Question: I have a batch file that allows the user to enter a file. It enters and stores the file path correctly. But when I go to enter the file and do anything with it, (in my case just set line1 as the first line and print it), It can't find the filename because it has a space in there.
Here is the code.
'''
@ECHO OFF
SET /p "infile=enter file"
Echo you're file is %infile%
setlocal enableextensions enabledelayedexpansion
FOR /f "usebackqdelims=" %%a IN ("%infile%") do (
set line1= %1
goto :endfor
)
:endfor
echo %line1%
pause
endlocal
'''
And here is what happens.

When trying to find the file, The system thinks that files name ends at "my" instead of the full "my text.txt" How could I deal with the space in the filename?
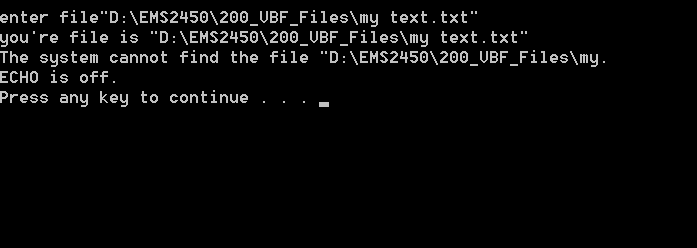
Answer: Your problem is not the space in the name of the file. Your problem is that you are typing the name of the file with quotes, quotes that are stored in the variable, and then placing aditional quotes in the 'for' command.
'''
SET /p "infile=enter file"
set "infile=%infile:"=%"
Echo you're file is %infile%
'''
Ensure there are no aditional quotes in the filename and this error will not happen (or don't use quotes when typing the name of the file)